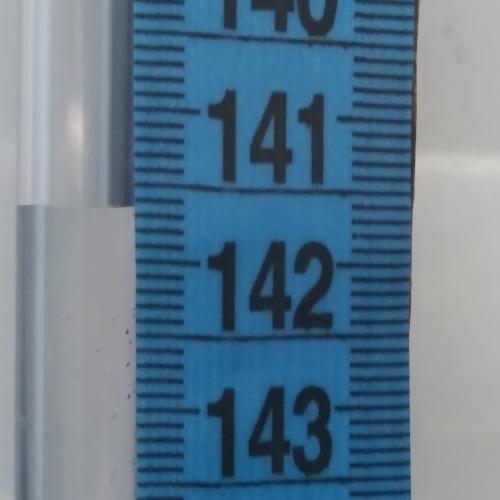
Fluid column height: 141.6 cm